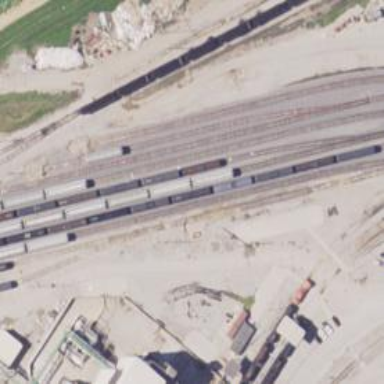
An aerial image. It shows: Rail spur service.